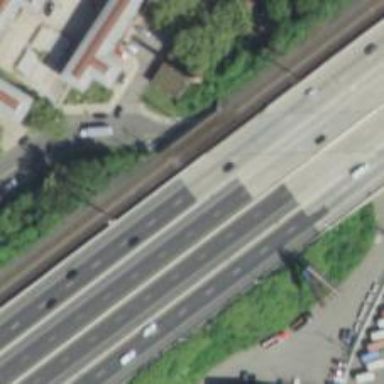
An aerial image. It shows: Urban freeway bridge over motorway.